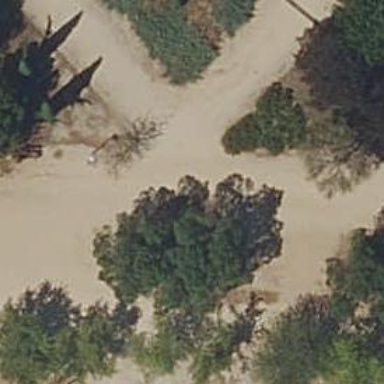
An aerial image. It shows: Footway covered with sand.